Field crop: maize
Growth stage: 2
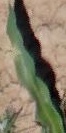
Species: maize